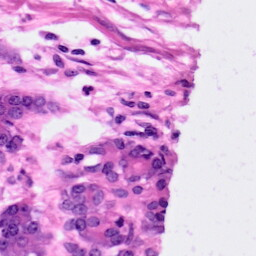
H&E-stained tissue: Pancreatic